Question: By default, the form has a limited size title area to which the aero-glass effect is applied. I'd like to increase that area, not only at the title, but at the bottom and the sides of my form.

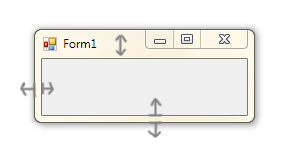
Answer: Use 'DwmExtendFrameIntoClientArea':
'''
[StructLayout(LayoutKind.Sequential)]
struct MARGINS {
int Left;
int Right;
int Top;
int Bottom;
}
[DllImport("user32.dll")]
public static extern IntPtr DwmExtendFrameIntoClientArea(IntPtr hWnd, ref MARGINS pMarInset);
'''
Call 'DwmExtendFrameIntoClientArea' with your form's 'Handle' and a 'MARGINS' structure. Just set 'Left', 'Right', 'Top' and 'Bottom' to the amount you want the respective borders extended by.
Oh, and set the 'BackColor' of your form to 'Black'. (Thanks, @HansPassant!)
'extern'